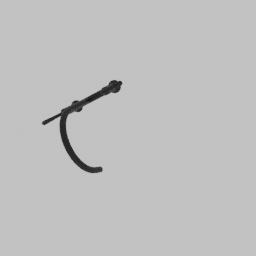
Label: appliances